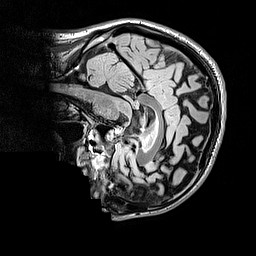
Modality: FLAIR
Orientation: sagittal
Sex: male
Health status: ill
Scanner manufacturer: siemens
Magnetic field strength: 3 T
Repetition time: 5 s
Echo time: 0.388 s